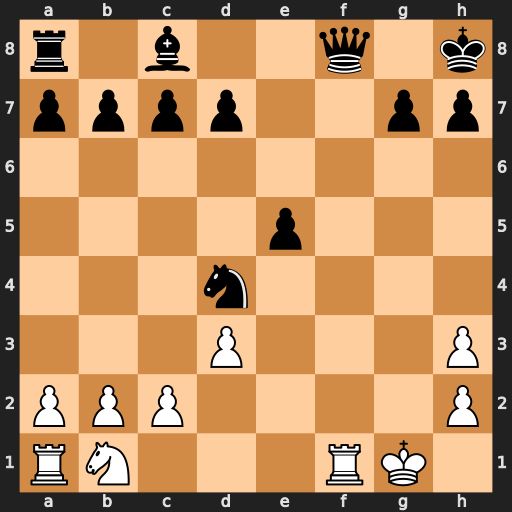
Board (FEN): r1b2q1k/pppp2pp/8/4p3/3n4/3P3P/PPP4P/RN3RK1
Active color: w
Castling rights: -
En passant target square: -
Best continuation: Rxf8#